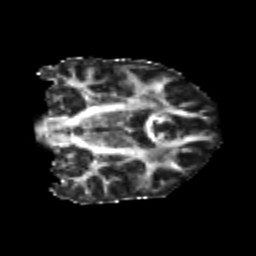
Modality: FA
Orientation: coronal
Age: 21
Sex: male
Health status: healthy
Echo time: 0.074 s